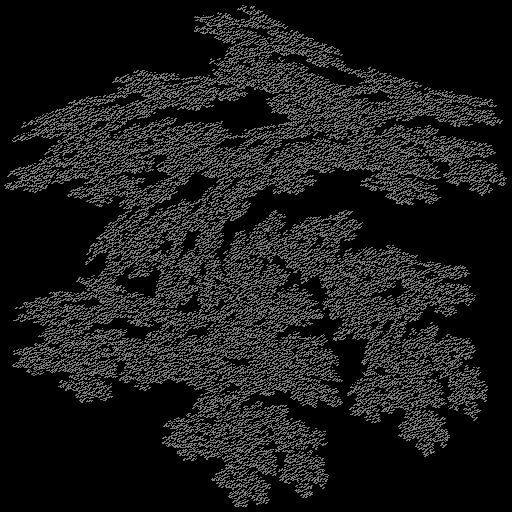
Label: pinetree